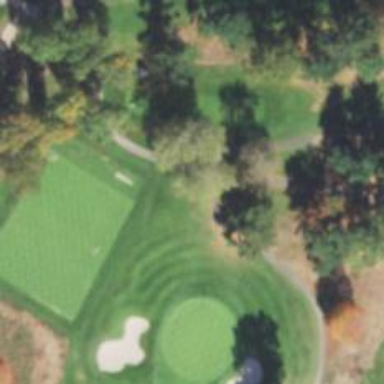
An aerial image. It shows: Path for both road and golf.